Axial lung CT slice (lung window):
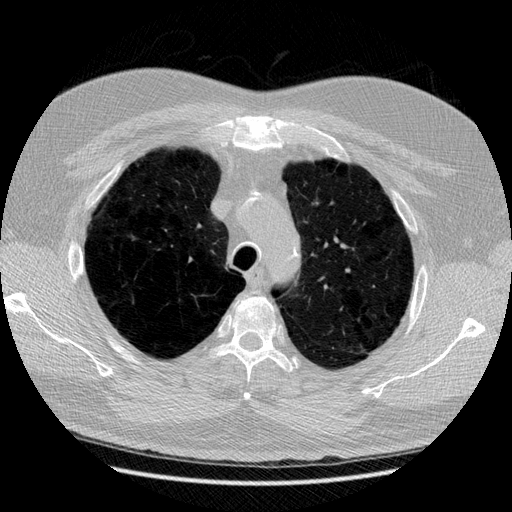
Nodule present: no